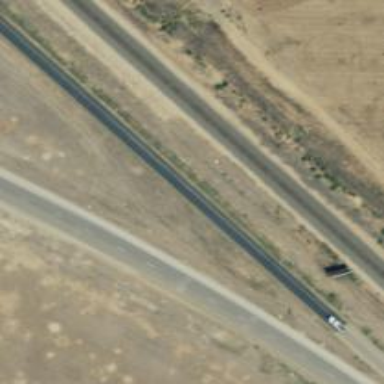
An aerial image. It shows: Trunk link highway.